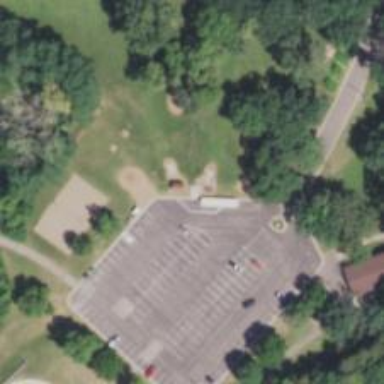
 specifically designed for the sport of disc golf."